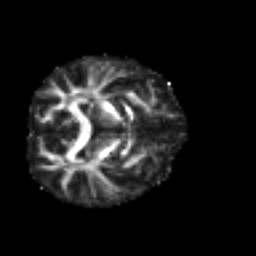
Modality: FA
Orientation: axial
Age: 47
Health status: ill
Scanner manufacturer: philips
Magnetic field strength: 3 T
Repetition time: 9 s
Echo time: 0.127 s